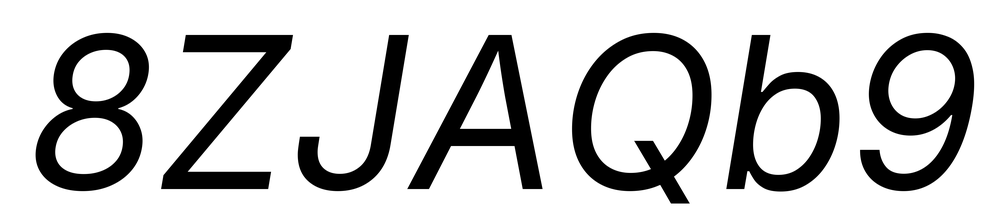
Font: Inter-Italic_Italic